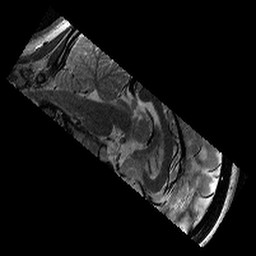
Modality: T2w
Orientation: sagittal
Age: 14
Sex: female
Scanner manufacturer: siemens
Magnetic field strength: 3 T
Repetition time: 9.23 s
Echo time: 0.067 s